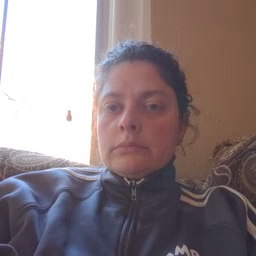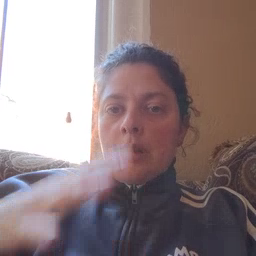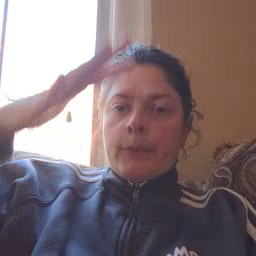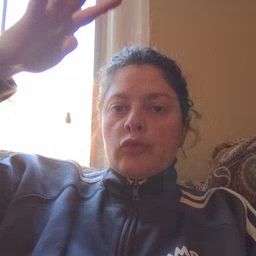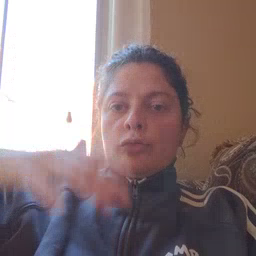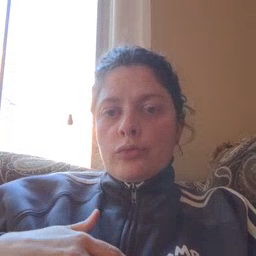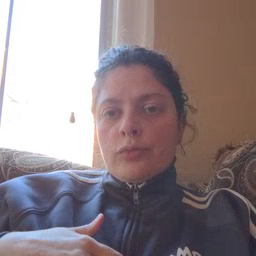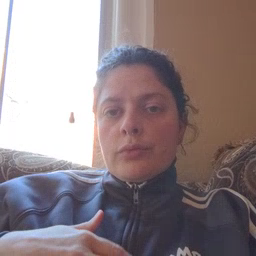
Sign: helicopter